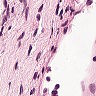
Metastatic tissue present: no